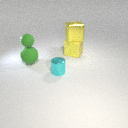
large yellow rubber cube to the right of large green rubber sphere